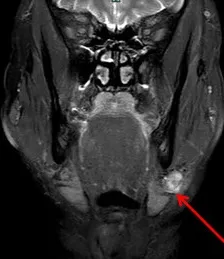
Magnetic resonance imaging (MRI) of a lesion beside the left submandibular gland. And coronary.
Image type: radiology (mri)